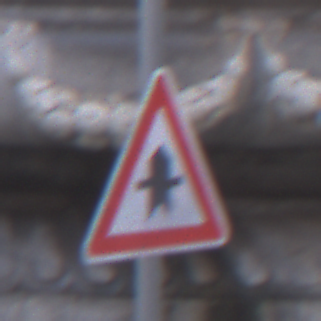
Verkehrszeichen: Vorfahrt
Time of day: SunriseSunset
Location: Outdoor (Urban)
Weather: PartlyCloudy
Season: NotSpecified
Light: Natural